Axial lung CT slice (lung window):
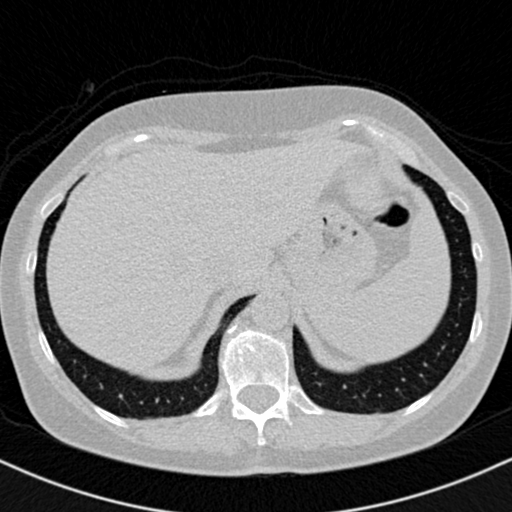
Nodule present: no